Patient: sex F, age 67
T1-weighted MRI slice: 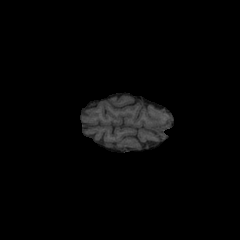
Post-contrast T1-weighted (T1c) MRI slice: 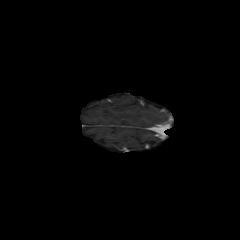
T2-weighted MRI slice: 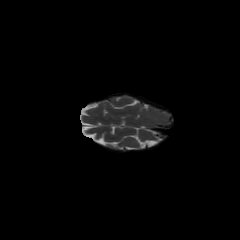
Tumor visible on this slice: no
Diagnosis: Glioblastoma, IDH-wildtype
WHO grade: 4